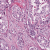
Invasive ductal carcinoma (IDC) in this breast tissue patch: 1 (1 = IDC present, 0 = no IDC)